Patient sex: F
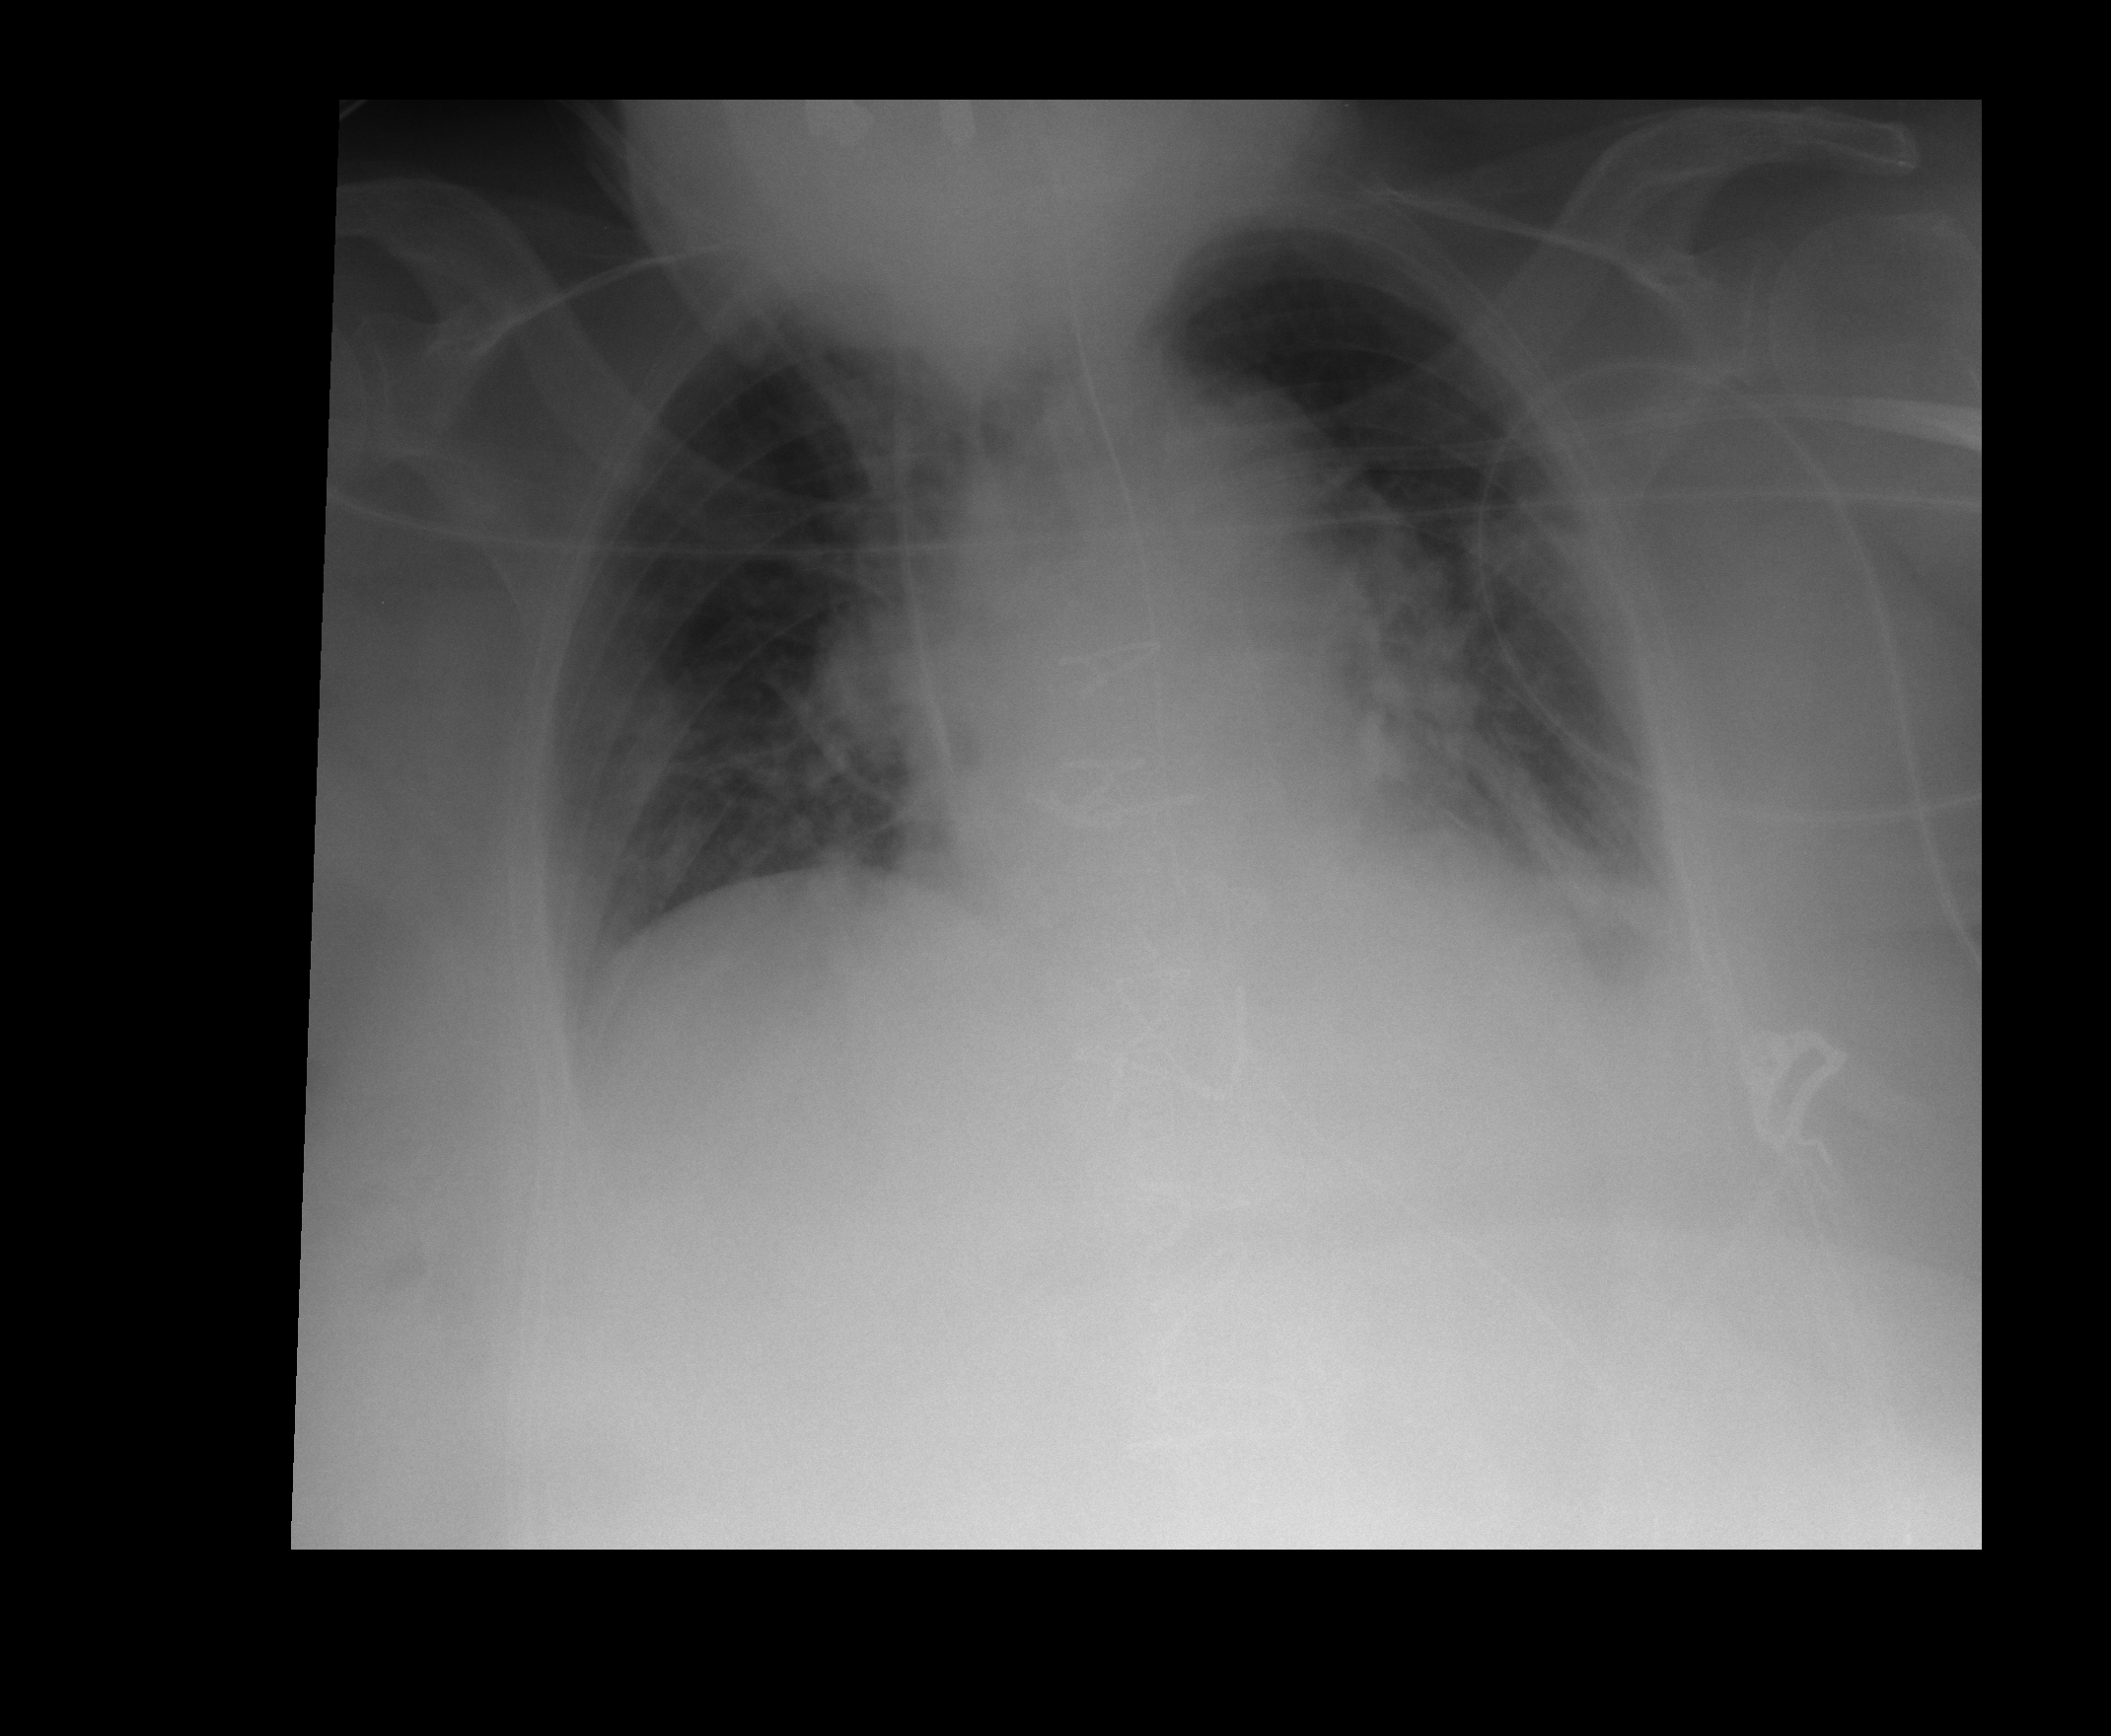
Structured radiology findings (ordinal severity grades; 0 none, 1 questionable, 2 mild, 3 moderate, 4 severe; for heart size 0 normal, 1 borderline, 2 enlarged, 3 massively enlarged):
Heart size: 1
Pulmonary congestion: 2
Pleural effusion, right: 0
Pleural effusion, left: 2
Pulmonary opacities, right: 1
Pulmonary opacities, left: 1
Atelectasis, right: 2
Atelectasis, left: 2